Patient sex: M
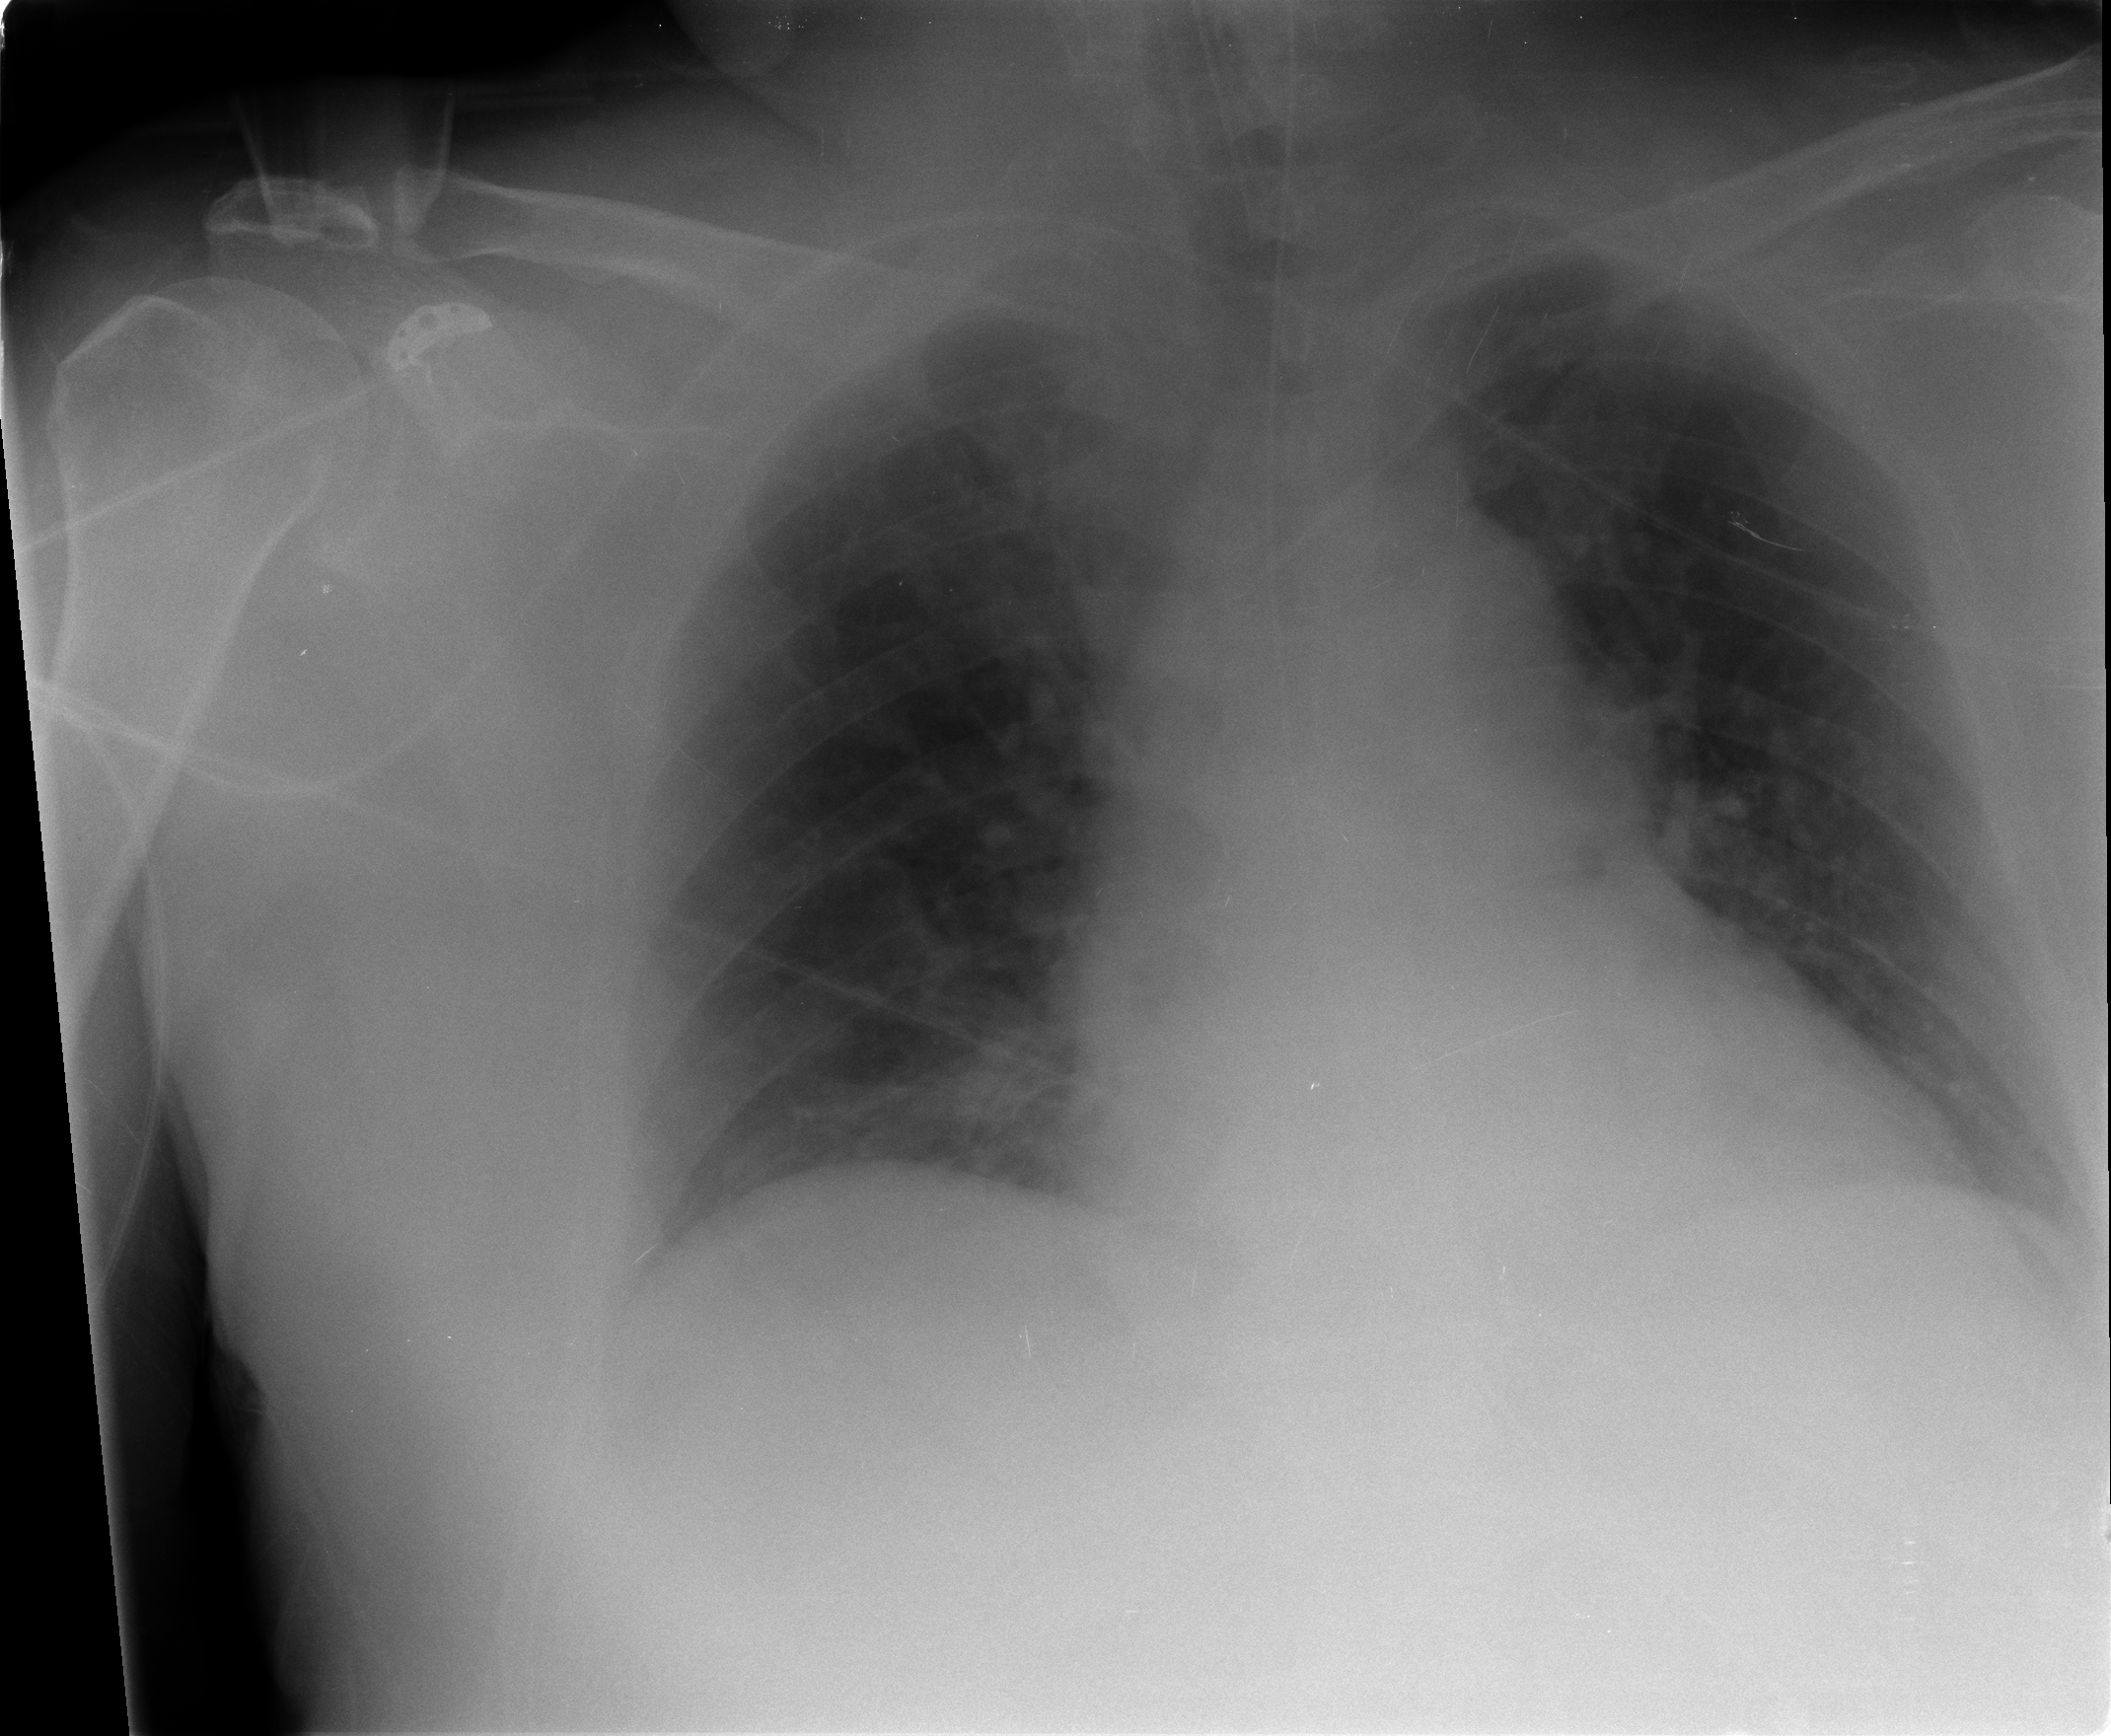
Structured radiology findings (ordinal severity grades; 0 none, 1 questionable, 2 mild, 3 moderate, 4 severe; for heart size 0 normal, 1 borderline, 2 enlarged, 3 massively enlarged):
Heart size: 1
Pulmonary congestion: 0
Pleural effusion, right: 0
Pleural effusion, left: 1
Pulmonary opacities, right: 0
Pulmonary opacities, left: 0
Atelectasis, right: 0
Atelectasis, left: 0